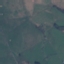
Land use / land cover class: Pasture